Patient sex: M
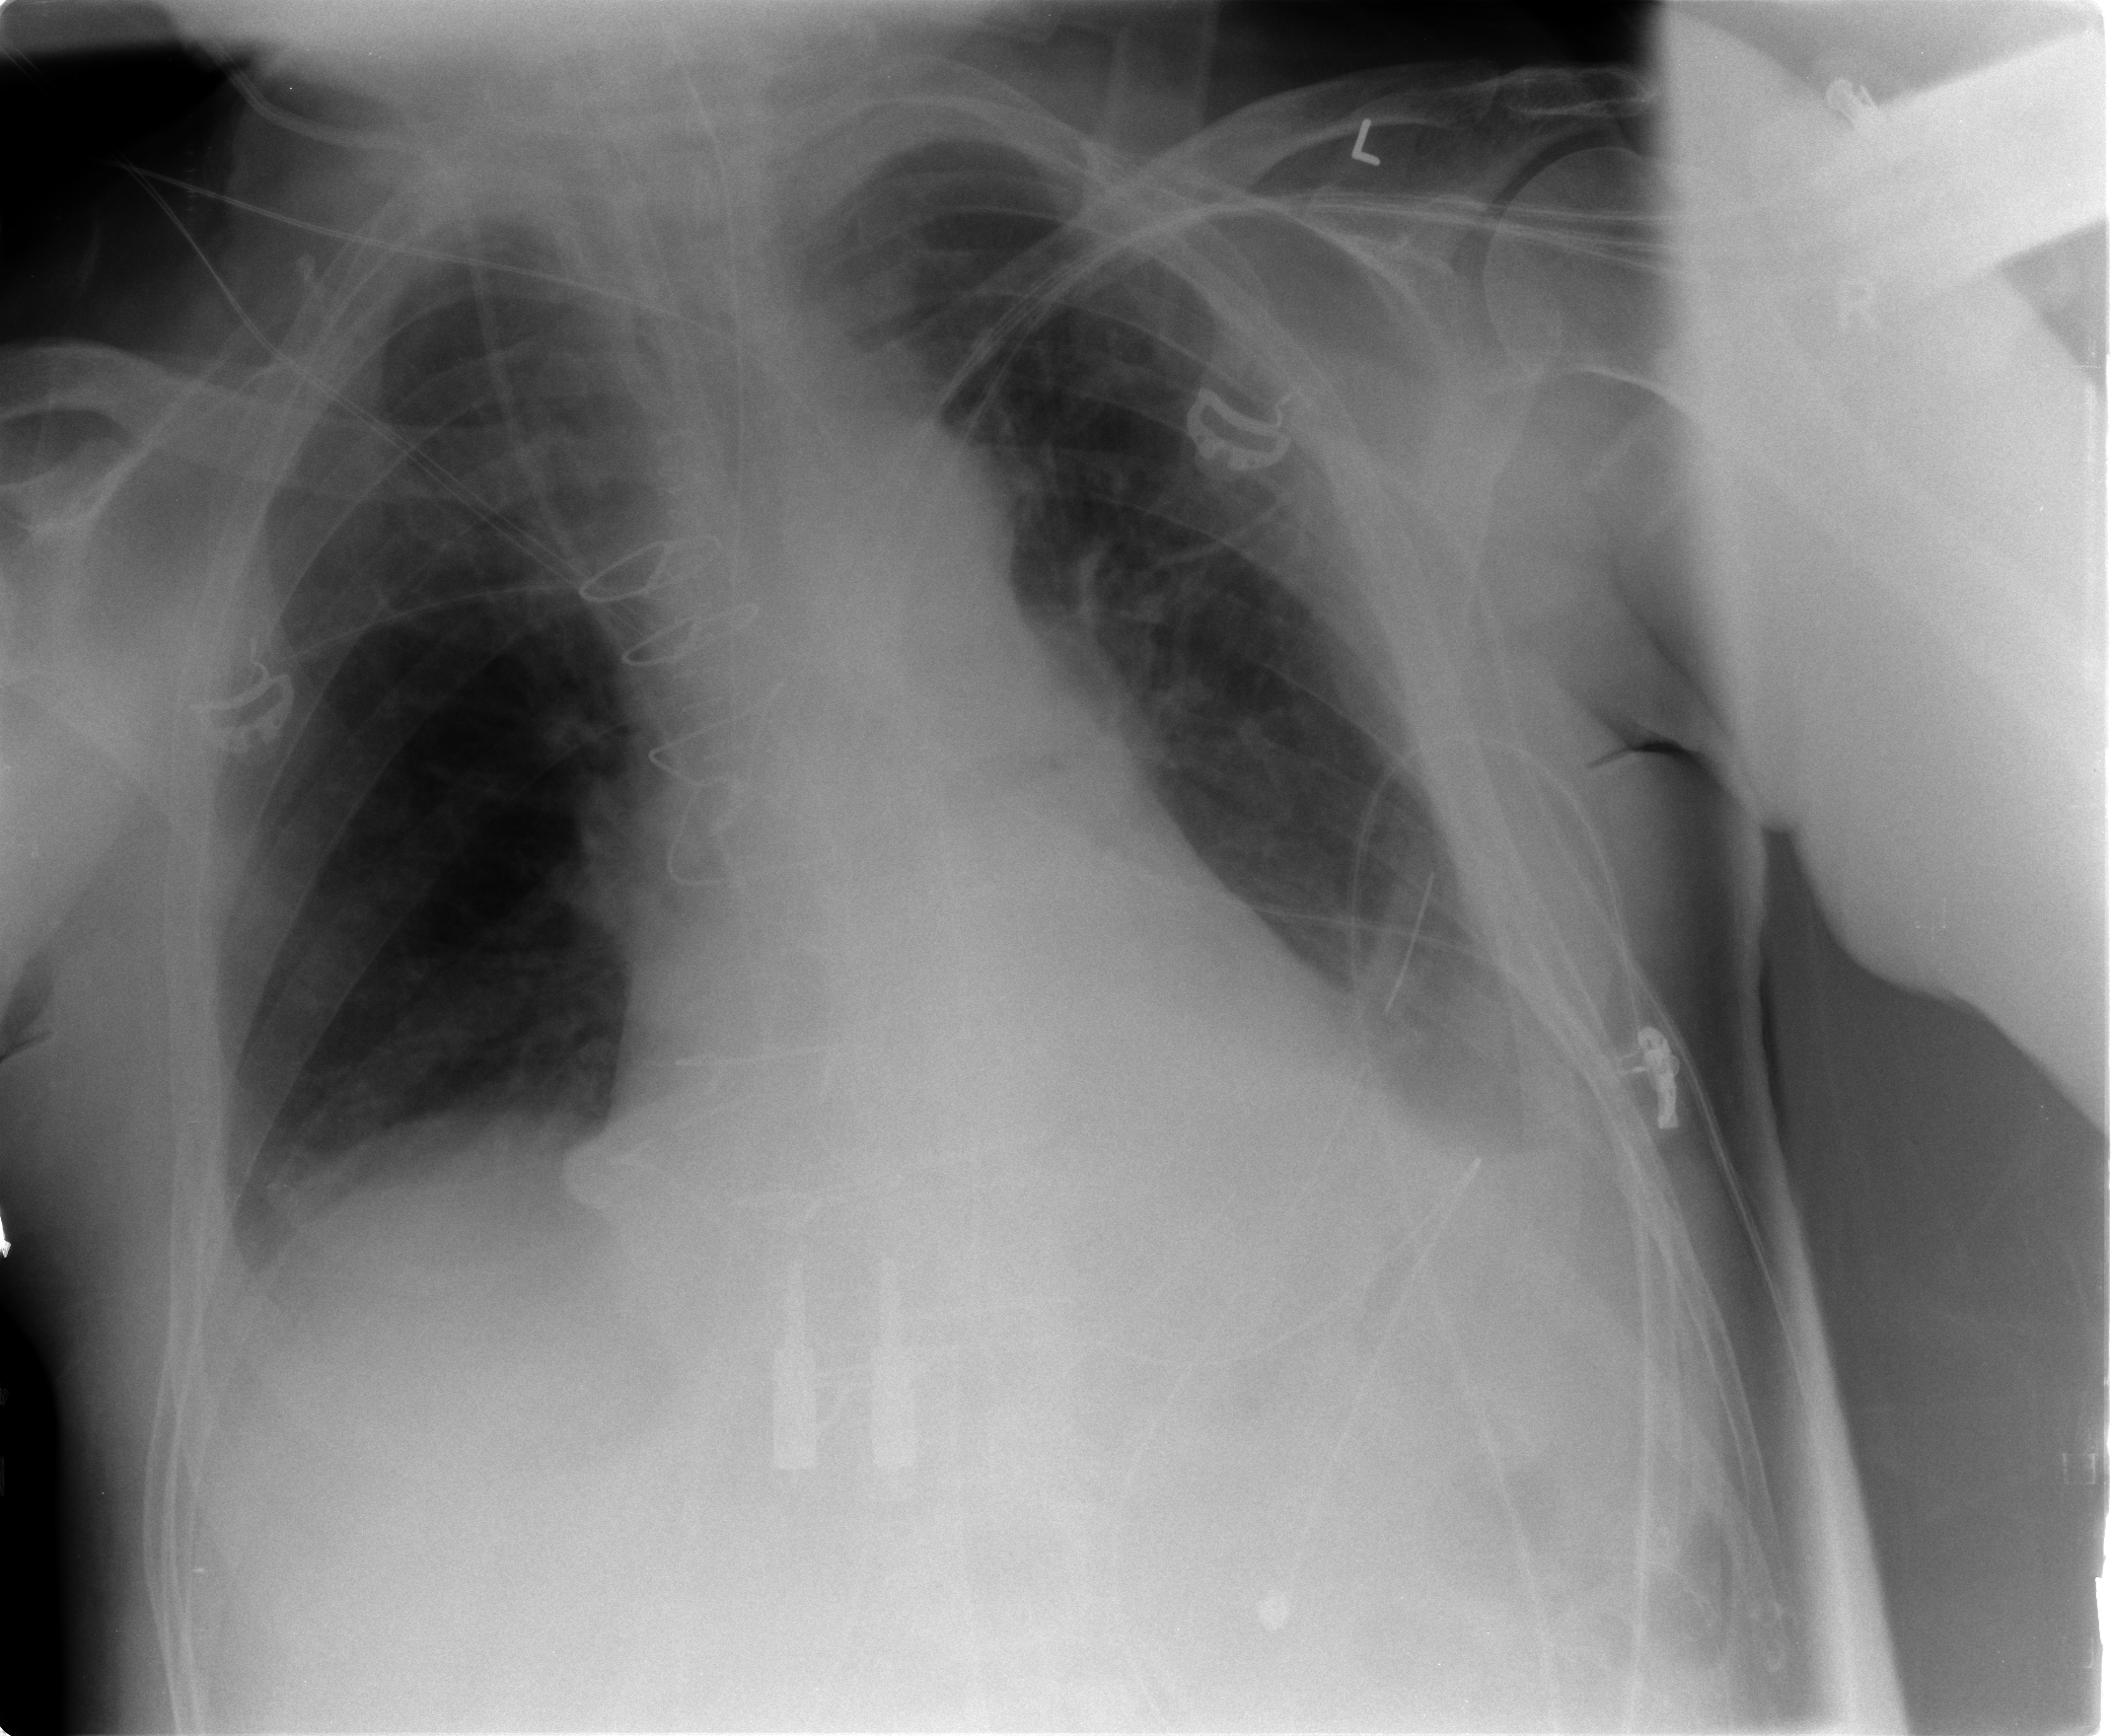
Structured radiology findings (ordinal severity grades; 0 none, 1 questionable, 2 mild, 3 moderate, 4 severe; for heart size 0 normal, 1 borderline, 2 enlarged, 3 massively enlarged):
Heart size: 0
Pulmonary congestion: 2
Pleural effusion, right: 1
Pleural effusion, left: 2
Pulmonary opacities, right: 0
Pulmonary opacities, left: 0
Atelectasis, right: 0
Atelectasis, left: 2